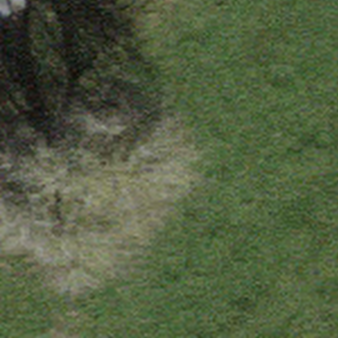
Label: other